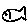
Label: fish